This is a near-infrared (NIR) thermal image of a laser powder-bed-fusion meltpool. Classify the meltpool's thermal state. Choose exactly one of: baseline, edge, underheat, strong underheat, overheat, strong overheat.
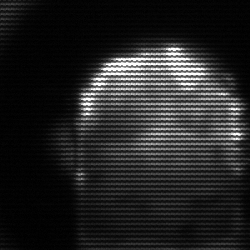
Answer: baseline